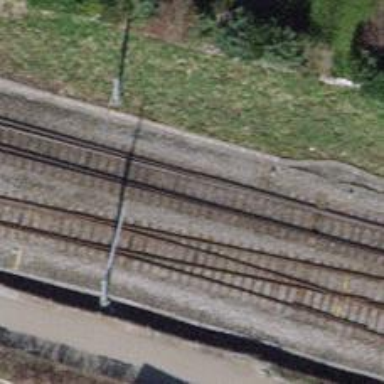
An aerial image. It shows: Railway switch.